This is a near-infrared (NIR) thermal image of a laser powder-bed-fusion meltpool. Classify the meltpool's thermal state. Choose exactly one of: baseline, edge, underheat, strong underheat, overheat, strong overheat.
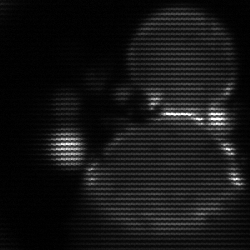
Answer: edge